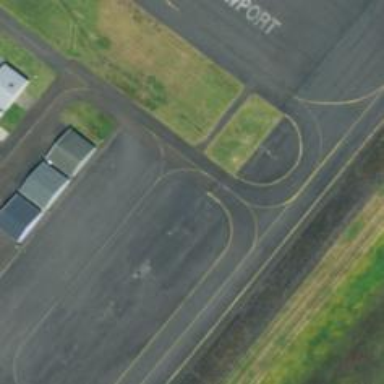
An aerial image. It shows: View of taxiway at the airport.